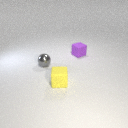
small purple rubber cube behind small yellow rubber cube